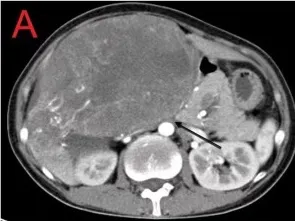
Initial computed tomography (CT) scan of the abdomen showing a 160 mm x 110 mm hepatic mass with no daughter nodules in the other hepatic lobe or tumoral thrombosis in the inferior vena cava, and ,right atrium.
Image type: radiology (ct)